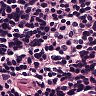
Metastatic tissue present: no